Field crop: tomato
Growth stage: 1
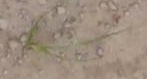
Species: cyperus